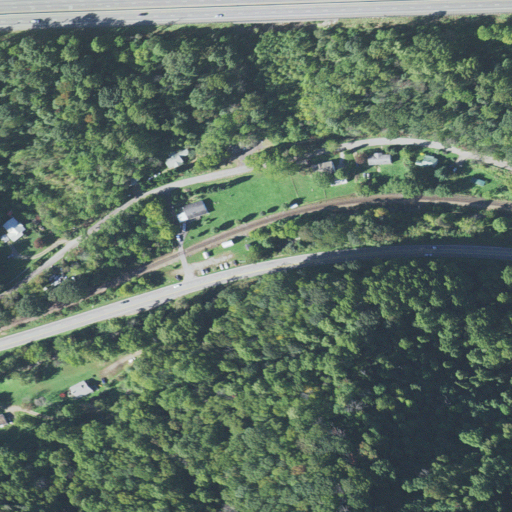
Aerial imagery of valley in North Carolina named Rocky Cove containing deciduous forest, open development, low intensity development, medium intensity development, pasture, and mixed forest